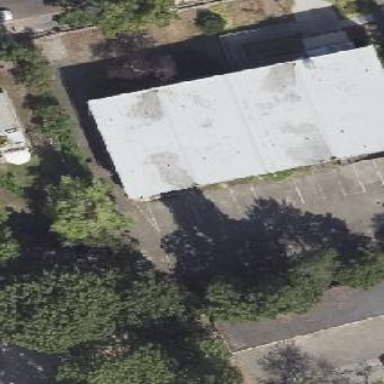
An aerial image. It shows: Parking area with surface.